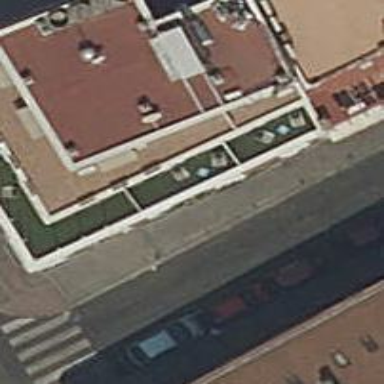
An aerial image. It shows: Hotel building.